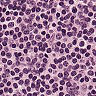
Metastatic tissue present: no